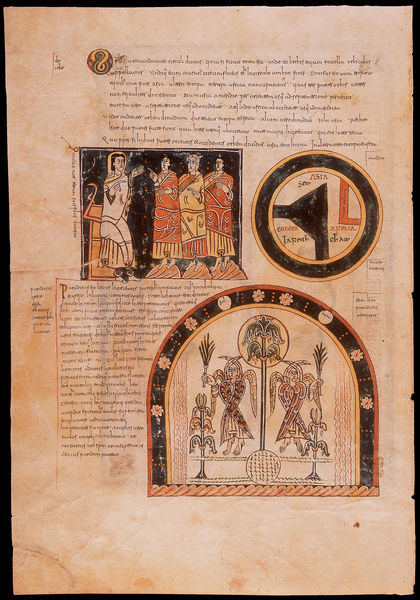
Titel: Codex Albeldense
Institution: (bei) Madrid, Biblioteca Real Monasterio de San Lorenzo de El Escorial, Patrimonio Nacional
Schlagwörter: baum, mann, menschen, blumen, frau, männer, schwarz, zeichen, blüten, rot, pflanzen, kreis, engel, schrift, papier, bogen, könig, palme, buch, text, buchstabe, initiale, buchseite, pergament, palmzweig, palmzweige, christlich, leder, mittelalter, palmen, heilige, szenen, handschrift, zeichnungen, papyrus, ottonisch, buchmalerei, majuskel, evangeliar, manuskript, minuskel, karolingisch, p, bchstaben